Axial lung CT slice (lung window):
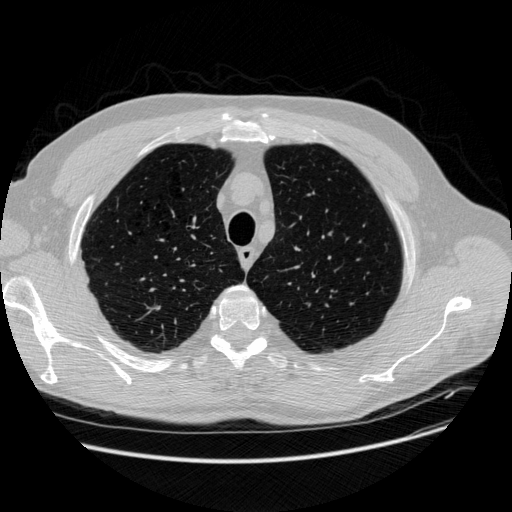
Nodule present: no